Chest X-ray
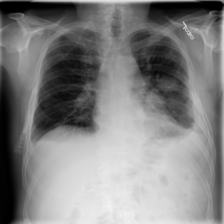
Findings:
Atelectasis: negative
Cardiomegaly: negative
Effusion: positive
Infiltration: negative
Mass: positive
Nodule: negative
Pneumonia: negative
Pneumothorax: negative
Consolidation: negative
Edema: positive
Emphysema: negative
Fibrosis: negative
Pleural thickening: negative
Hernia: negative